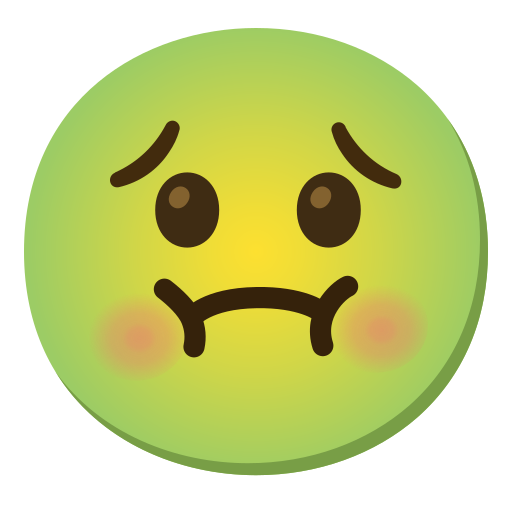
Emoji: 🤢